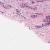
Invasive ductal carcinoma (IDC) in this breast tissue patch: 1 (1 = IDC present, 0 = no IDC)